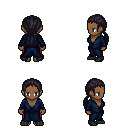
a pixel art fantasy rpg character, female body template, human, dark skin, blue robe, red pants, raven ponytail hairstyle, black shoes, four views (front, back, left, right), 2x2 character sprite sheet, small pixel art, hard edges, no anti-aliasing